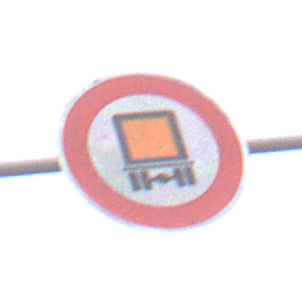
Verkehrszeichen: VerbotKennzeichnungspflichtigeKraftfahrzeugeGefaehrlicheGueter
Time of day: Midday
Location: Outdoor (Suburban)
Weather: Overcast
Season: NotSpecified
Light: Natural